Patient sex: M
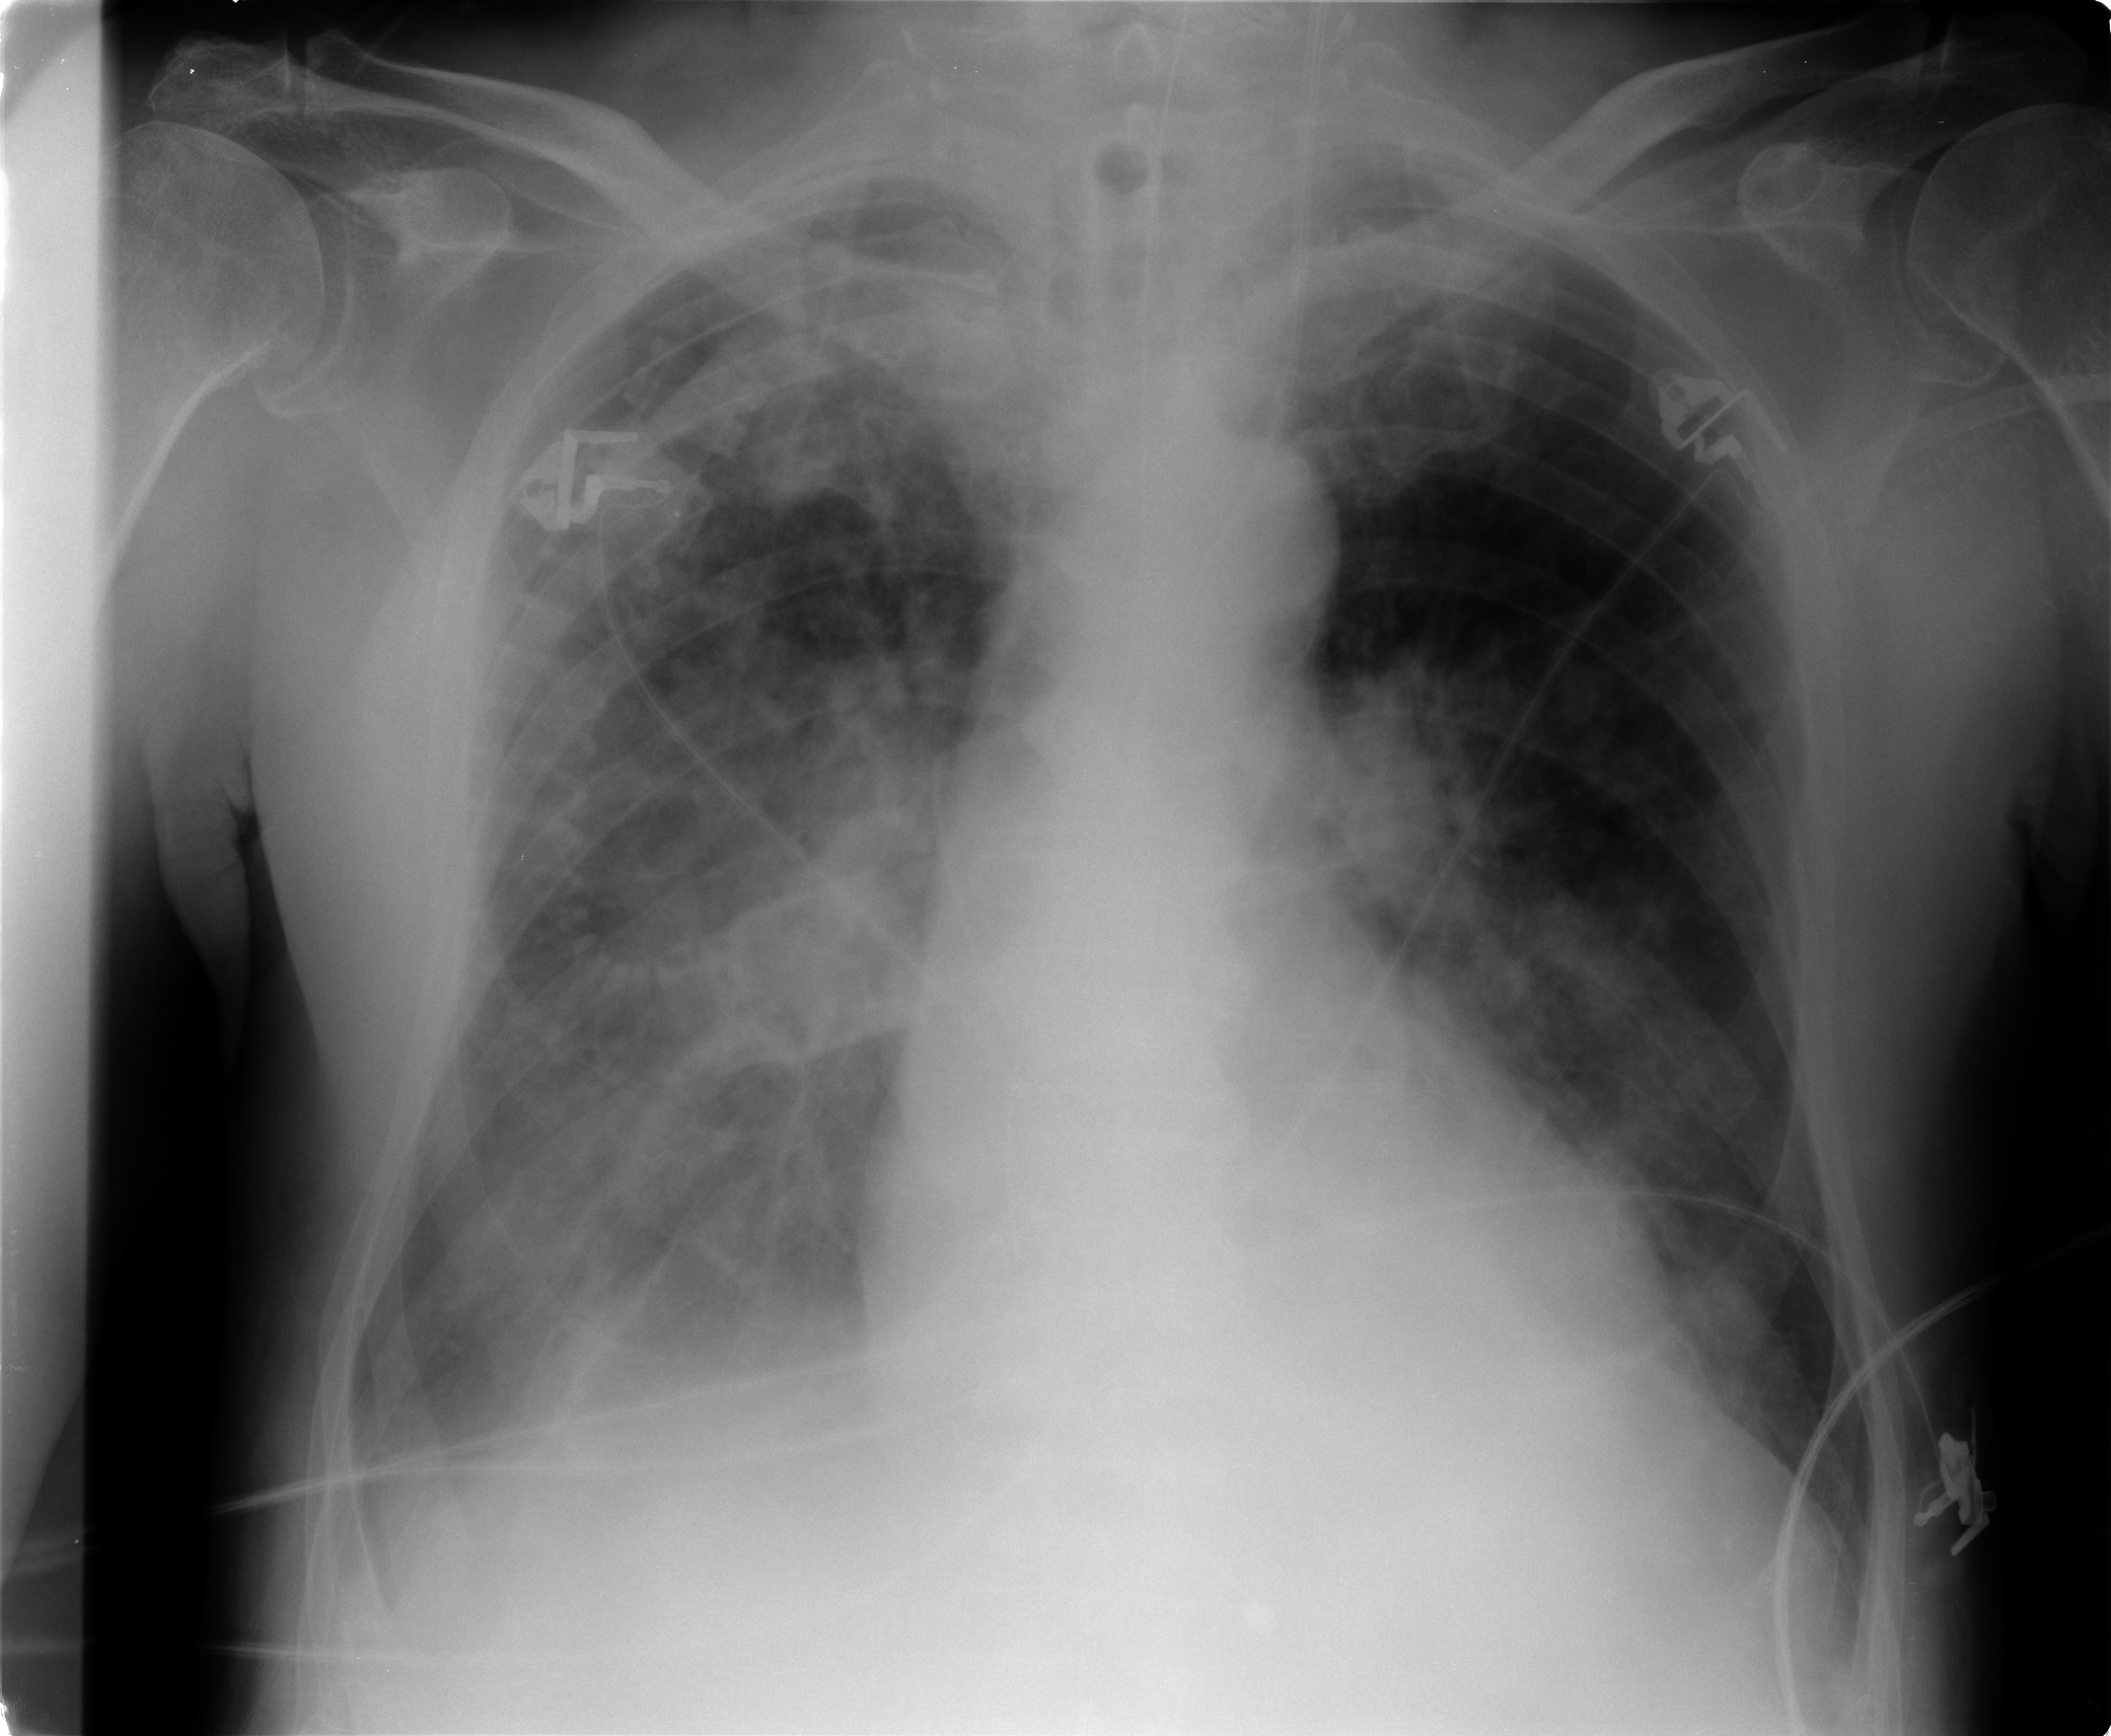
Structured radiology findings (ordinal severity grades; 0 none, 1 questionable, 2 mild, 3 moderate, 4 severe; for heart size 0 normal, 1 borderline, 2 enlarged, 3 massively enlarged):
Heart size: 1
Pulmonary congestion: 1
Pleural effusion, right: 2
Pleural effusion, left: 0
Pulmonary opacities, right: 4
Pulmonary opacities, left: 3
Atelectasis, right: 3
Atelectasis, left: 2